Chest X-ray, AP view. Patient: 28 years old, sex F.
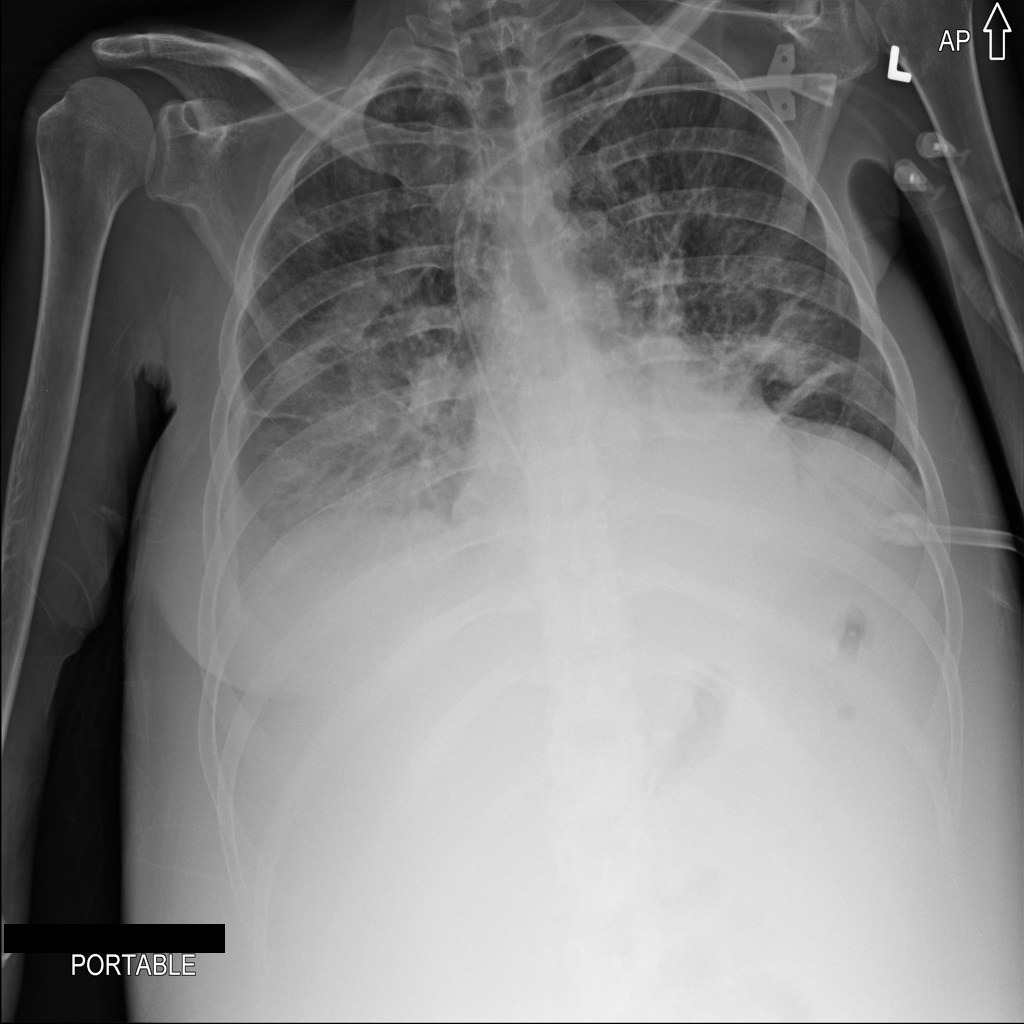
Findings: Effusion